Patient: sex M, age 53
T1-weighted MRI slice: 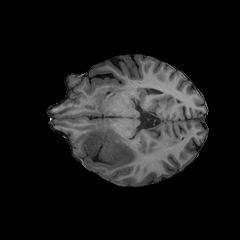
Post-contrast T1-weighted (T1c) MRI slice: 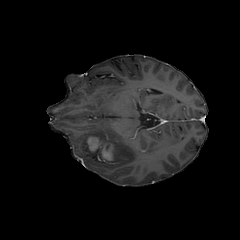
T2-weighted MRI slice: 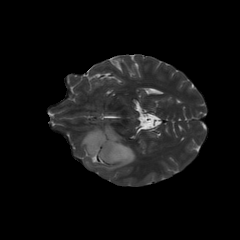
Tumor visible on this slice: yes
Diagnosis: Astrocytoma, IDH-mutant
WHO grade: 4